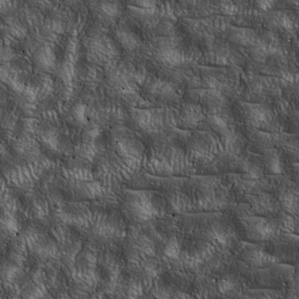
Label: non_frost